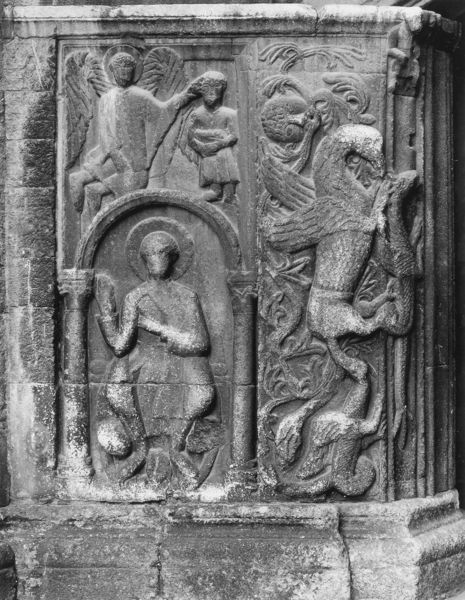
Titel: Nordportal
Standort: Como, S. Fedele (EU - I - Lombardei)
Schlagwörter: flügel, hand, menschen, grau, schwarz, säule, säulen, weiss, tier, ornament, alt, sockel, stein, kirche, kind, engel, ranken, schwanz, bogen, verzierung, junge, fugen, dom, schlange, beten, kathedrale, streicheln, fries, heiligenschein, nimbus, sandstein, gotisch, christus, jesus, fressen, mittelalter, romanik, segnen, greif, heiliger, heilige, fresko, verzierungen, drachen, drache, aureole, relieff, glorie, phönix, fabeltier, basorelief, kletter, sgnen